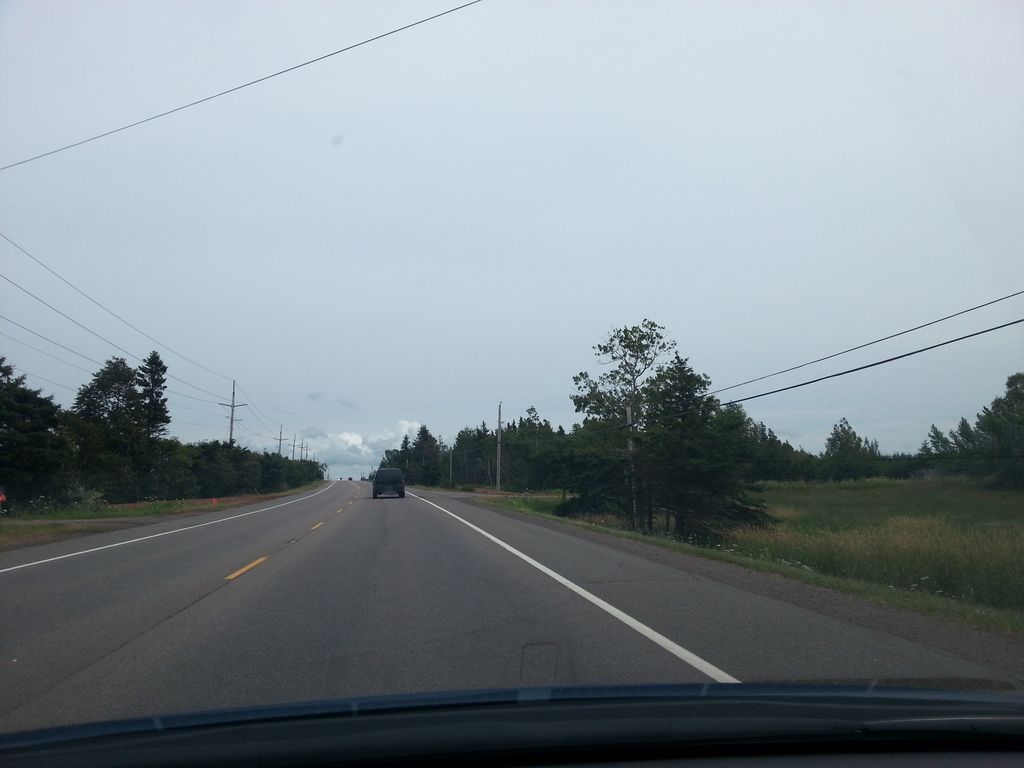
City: charlottetown